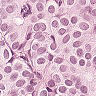
Metastatic tissue present: yes